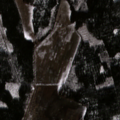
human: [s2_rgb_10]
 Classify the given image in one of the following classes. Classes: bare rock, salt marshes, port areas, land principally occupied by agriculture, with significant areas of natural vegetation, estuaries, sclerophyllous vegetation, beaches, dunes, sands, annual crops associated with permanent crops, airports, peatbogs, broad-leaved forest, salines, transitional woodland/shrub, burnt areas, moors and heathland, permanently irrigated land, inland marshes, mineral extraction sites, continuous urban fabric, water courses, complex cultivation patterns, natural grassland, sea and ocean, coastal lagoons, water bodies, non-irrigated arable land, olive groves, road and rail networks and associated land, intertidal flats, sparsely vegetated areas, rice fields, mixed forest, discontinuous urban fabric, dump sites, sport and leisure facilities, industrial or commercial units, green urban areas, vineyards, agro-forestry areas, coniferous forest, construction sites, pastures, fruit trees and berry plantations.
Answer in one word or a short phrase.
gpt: non-irrigated arable land, coniferous forest, mixed forest